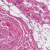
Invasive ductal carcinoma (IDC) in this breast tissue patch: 0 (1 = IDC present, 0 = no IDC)